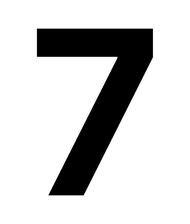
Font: Inter_Bold